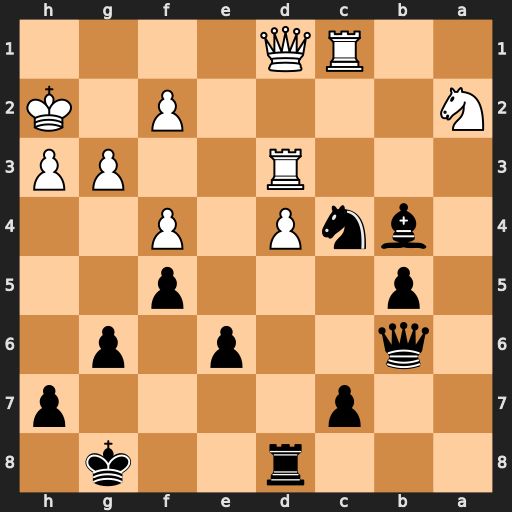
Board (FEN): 3r2k1/2p4p/1q2p1p1/1p3p2/1bnP1P2/3R2PP/N4P1K/2RQ4
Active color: b
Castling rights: -
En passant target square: -
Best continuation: Nb2 Nxb4 Nxd1